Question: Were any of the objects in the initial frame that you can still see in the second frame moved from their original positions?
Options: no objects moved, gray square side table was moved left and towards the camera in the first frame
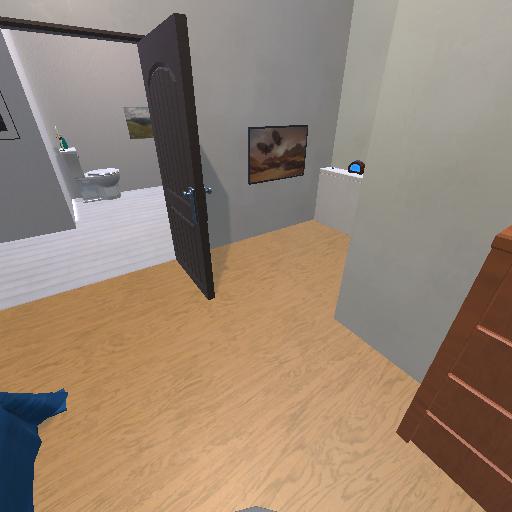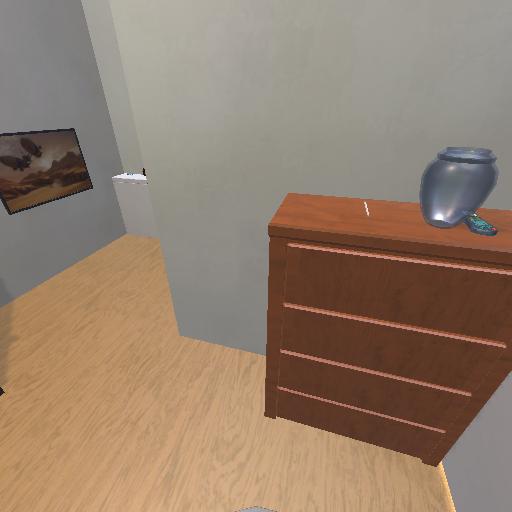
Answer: no objects moved